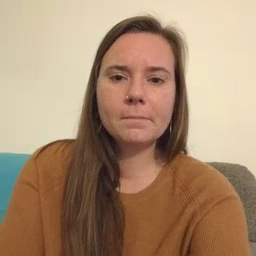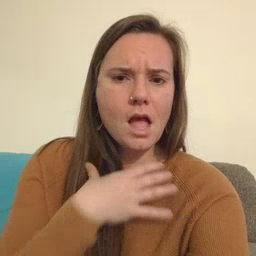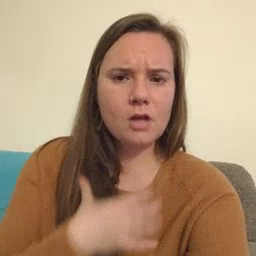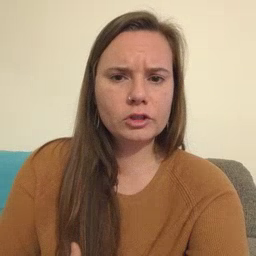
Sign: hungry